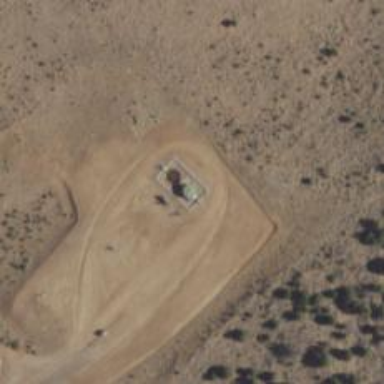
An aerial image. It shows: Storage tank with man-made structure.